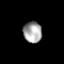
Tissue: lung
Cell type: Pericytes
Senescence score: 0.5947
Nuclear area (px): 383
Mean DAPI intensity: 162.298